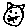
Label: cat